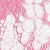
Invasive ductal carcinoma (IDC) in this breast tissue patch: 0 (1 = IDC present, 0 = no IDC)